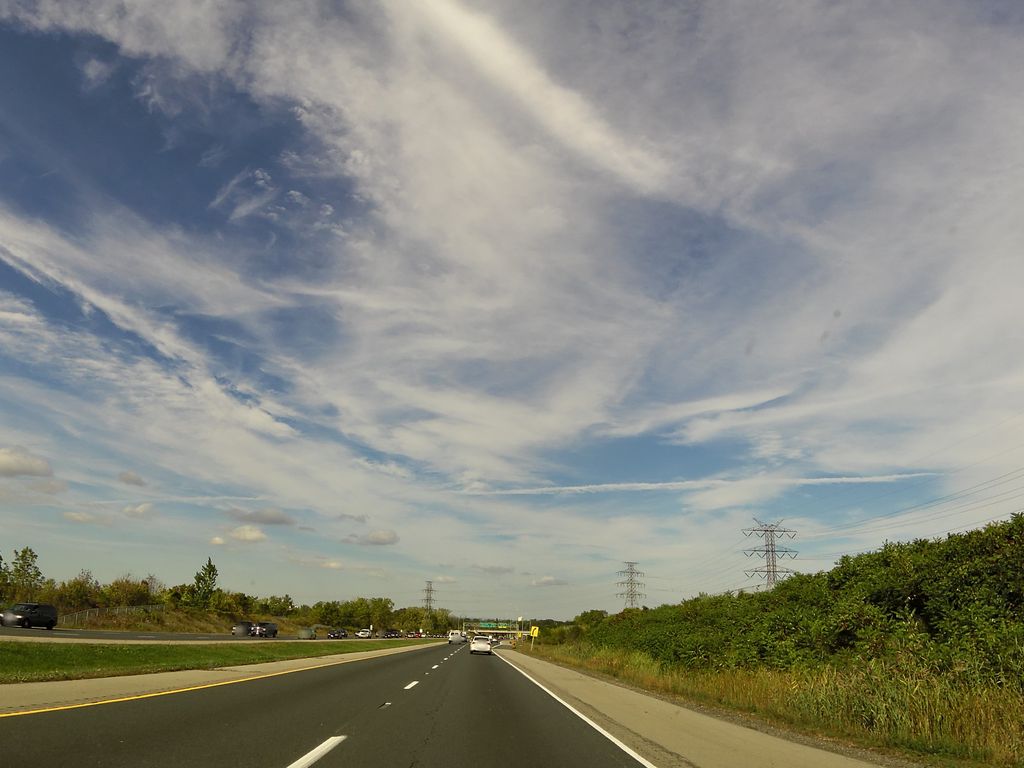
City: hamilton